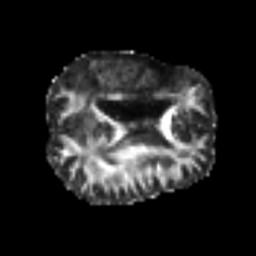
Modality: FA
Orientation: axial
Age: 50
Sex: male
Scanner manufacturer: siemens
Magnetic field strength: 3 T
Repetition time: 6.1 s
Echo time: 0.101 s